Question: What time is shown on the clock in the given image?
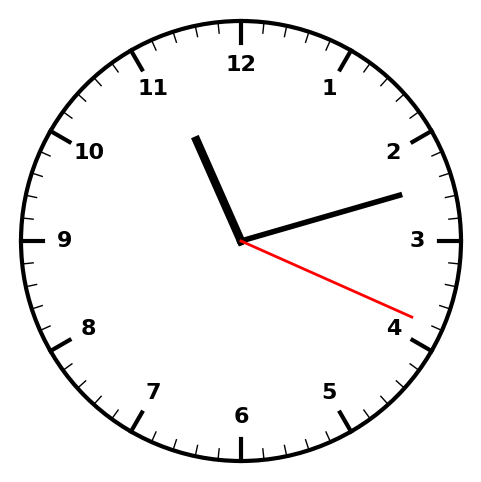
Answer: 11:12:19